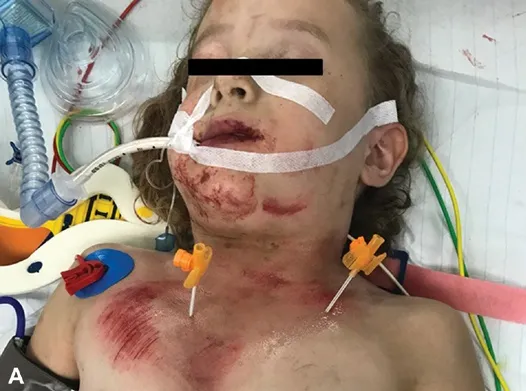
Clinical appearance of the patient in the trauma bay after intubation, and ,bilateral needle thoracostomy.
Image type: medical_photograph (skin_photograph)